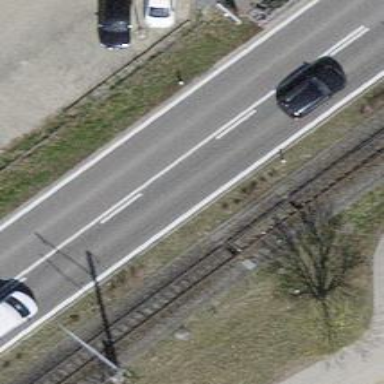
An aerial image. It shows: Narrow gauge railway with electrified contact lines.